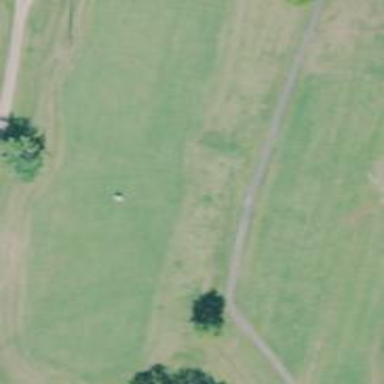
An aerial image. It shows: Service road designated as golf cart path.